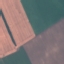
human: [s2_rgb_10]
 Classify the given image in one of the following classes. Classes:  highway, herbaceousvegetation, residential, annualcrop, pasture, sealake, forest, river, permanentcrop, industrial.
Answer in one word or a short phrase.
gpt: AnnualCrop